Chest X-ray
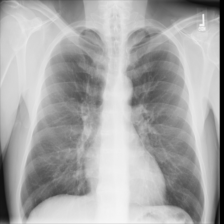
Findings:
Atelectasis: negative
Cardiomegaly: negative
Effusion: negative
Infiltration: negative
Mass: negative
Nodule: negative
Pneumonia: negative
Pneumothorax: negative
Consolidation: negative
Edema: negative
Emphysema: negative
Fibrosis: negative
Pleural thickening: negative
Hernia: negative